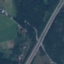
Label: Highway